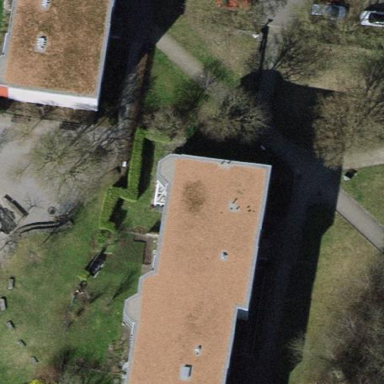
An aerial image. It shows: Flat-roofed apartment building.